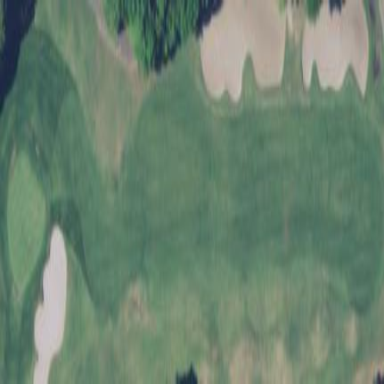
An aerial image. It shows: Grassy area designated as golf fairway.